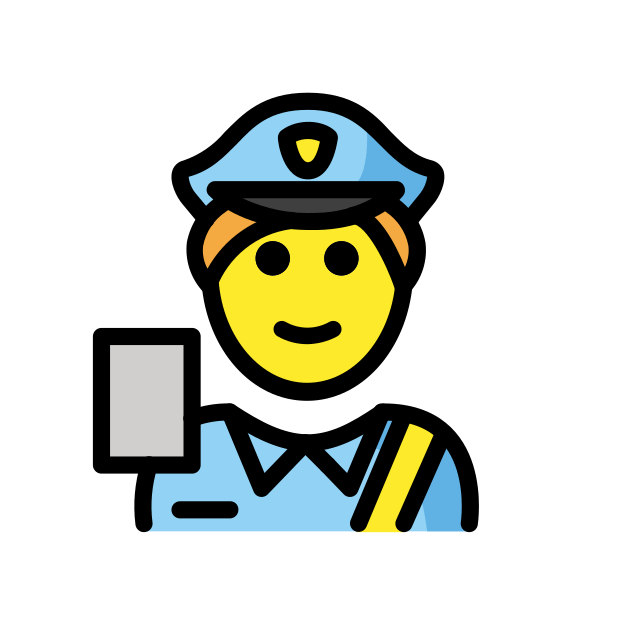
passport control